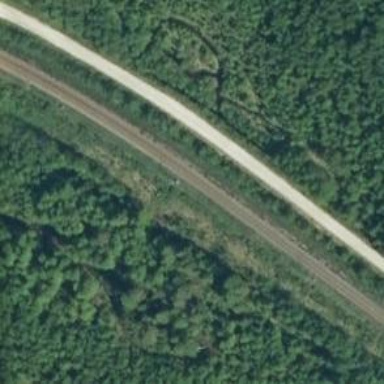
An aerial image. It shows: Railway track with continuous electrified contact lines.